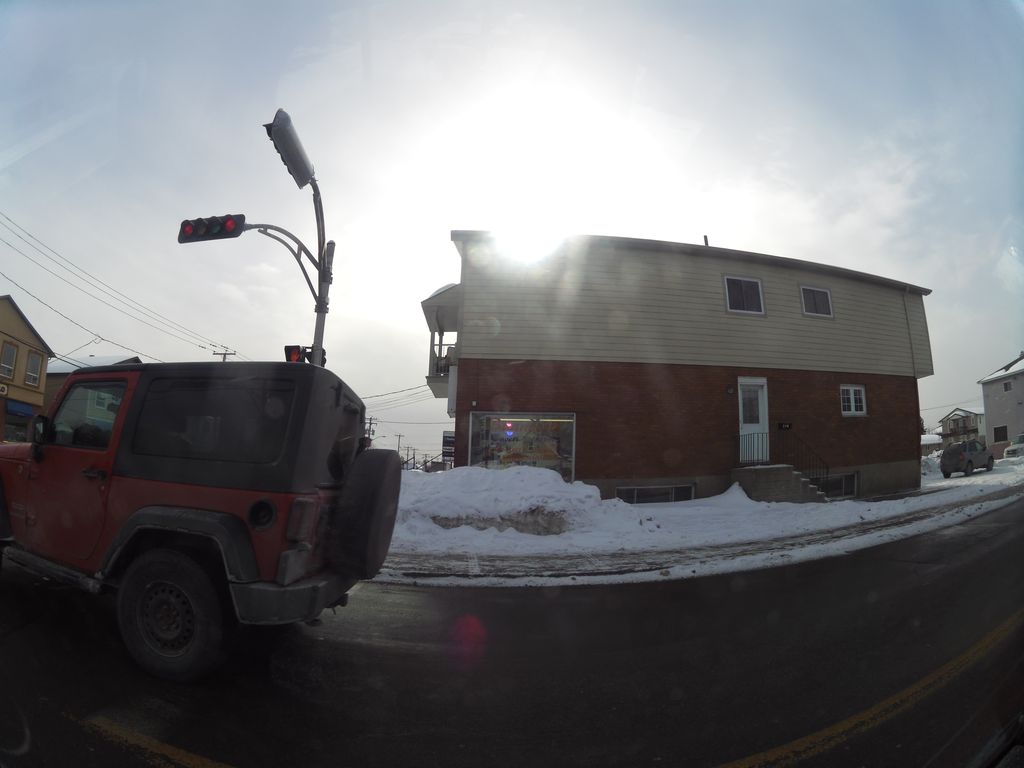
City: ottawa-gatineau